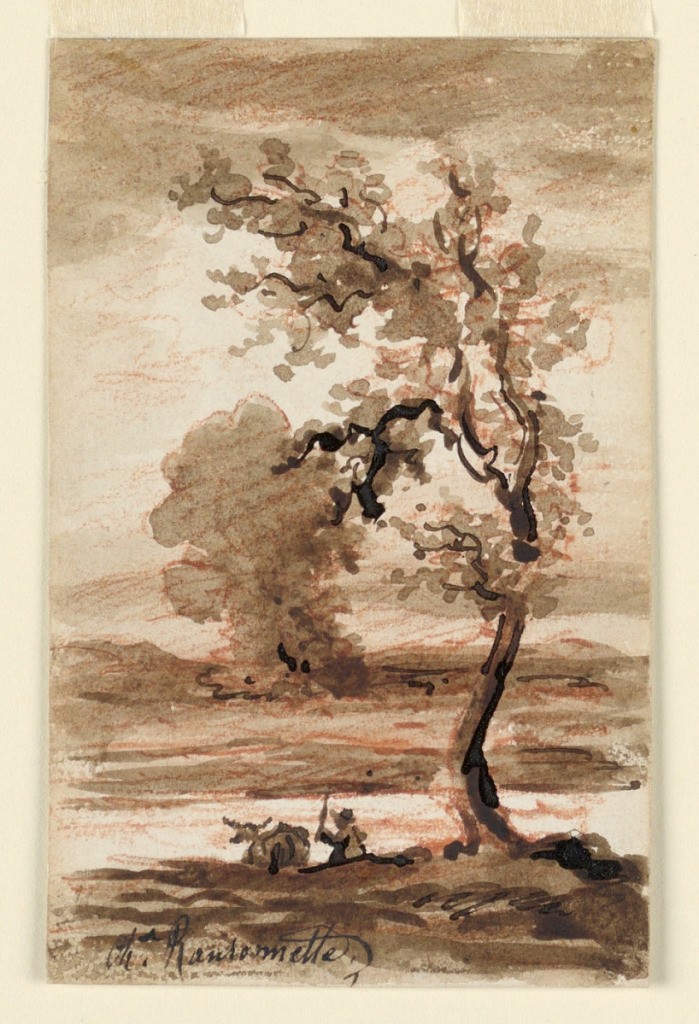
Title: Landscape
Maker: Charles Nicolas Ransonnette, French, 1793 - 1877
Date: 1860
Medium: Red crayon, brush and sepia wash on cardboard
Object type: Drawing
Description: A hilly country with two trees. A man drives two cows down toward a river. Verso: A printed invitation for a meeting of the Association Paroissiale de Charité of the Paroisse St. Paul, St. Louis.